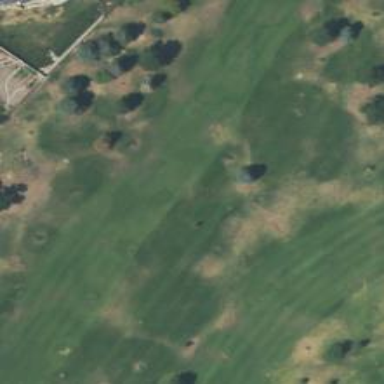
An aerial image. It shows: Golf fairway surrounded by grass.